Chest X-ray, PA view. Patient: 60 years old, sex M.
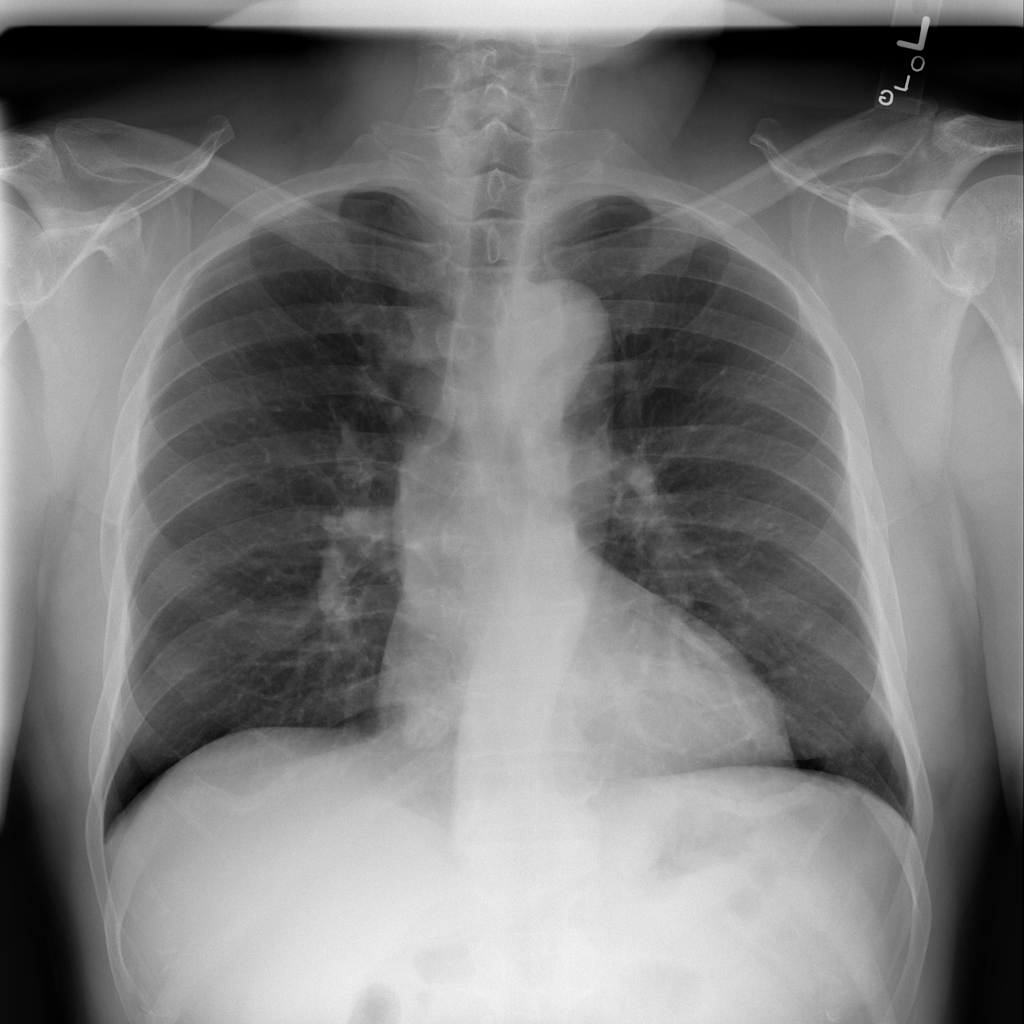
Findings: No Finding